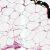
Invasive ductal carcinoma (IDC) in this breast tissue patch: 0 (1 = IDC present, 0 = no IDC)